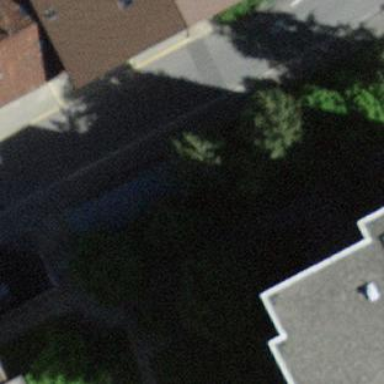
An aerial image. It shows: View of roof of building.